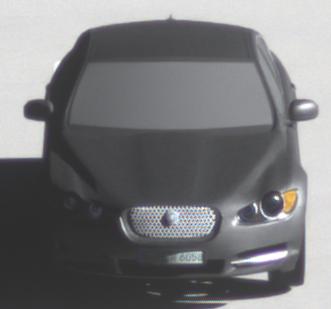
Make: Jaguar
Model: XF 3.0 V6
Detailed model: XF (X250) Limousine
Model produced from: 2010/02
Model produced until: 2010/10
Doors: 4
Color: gray
Road condition: dry road
Daytime: morning or afternoon
Contrast: high contrast